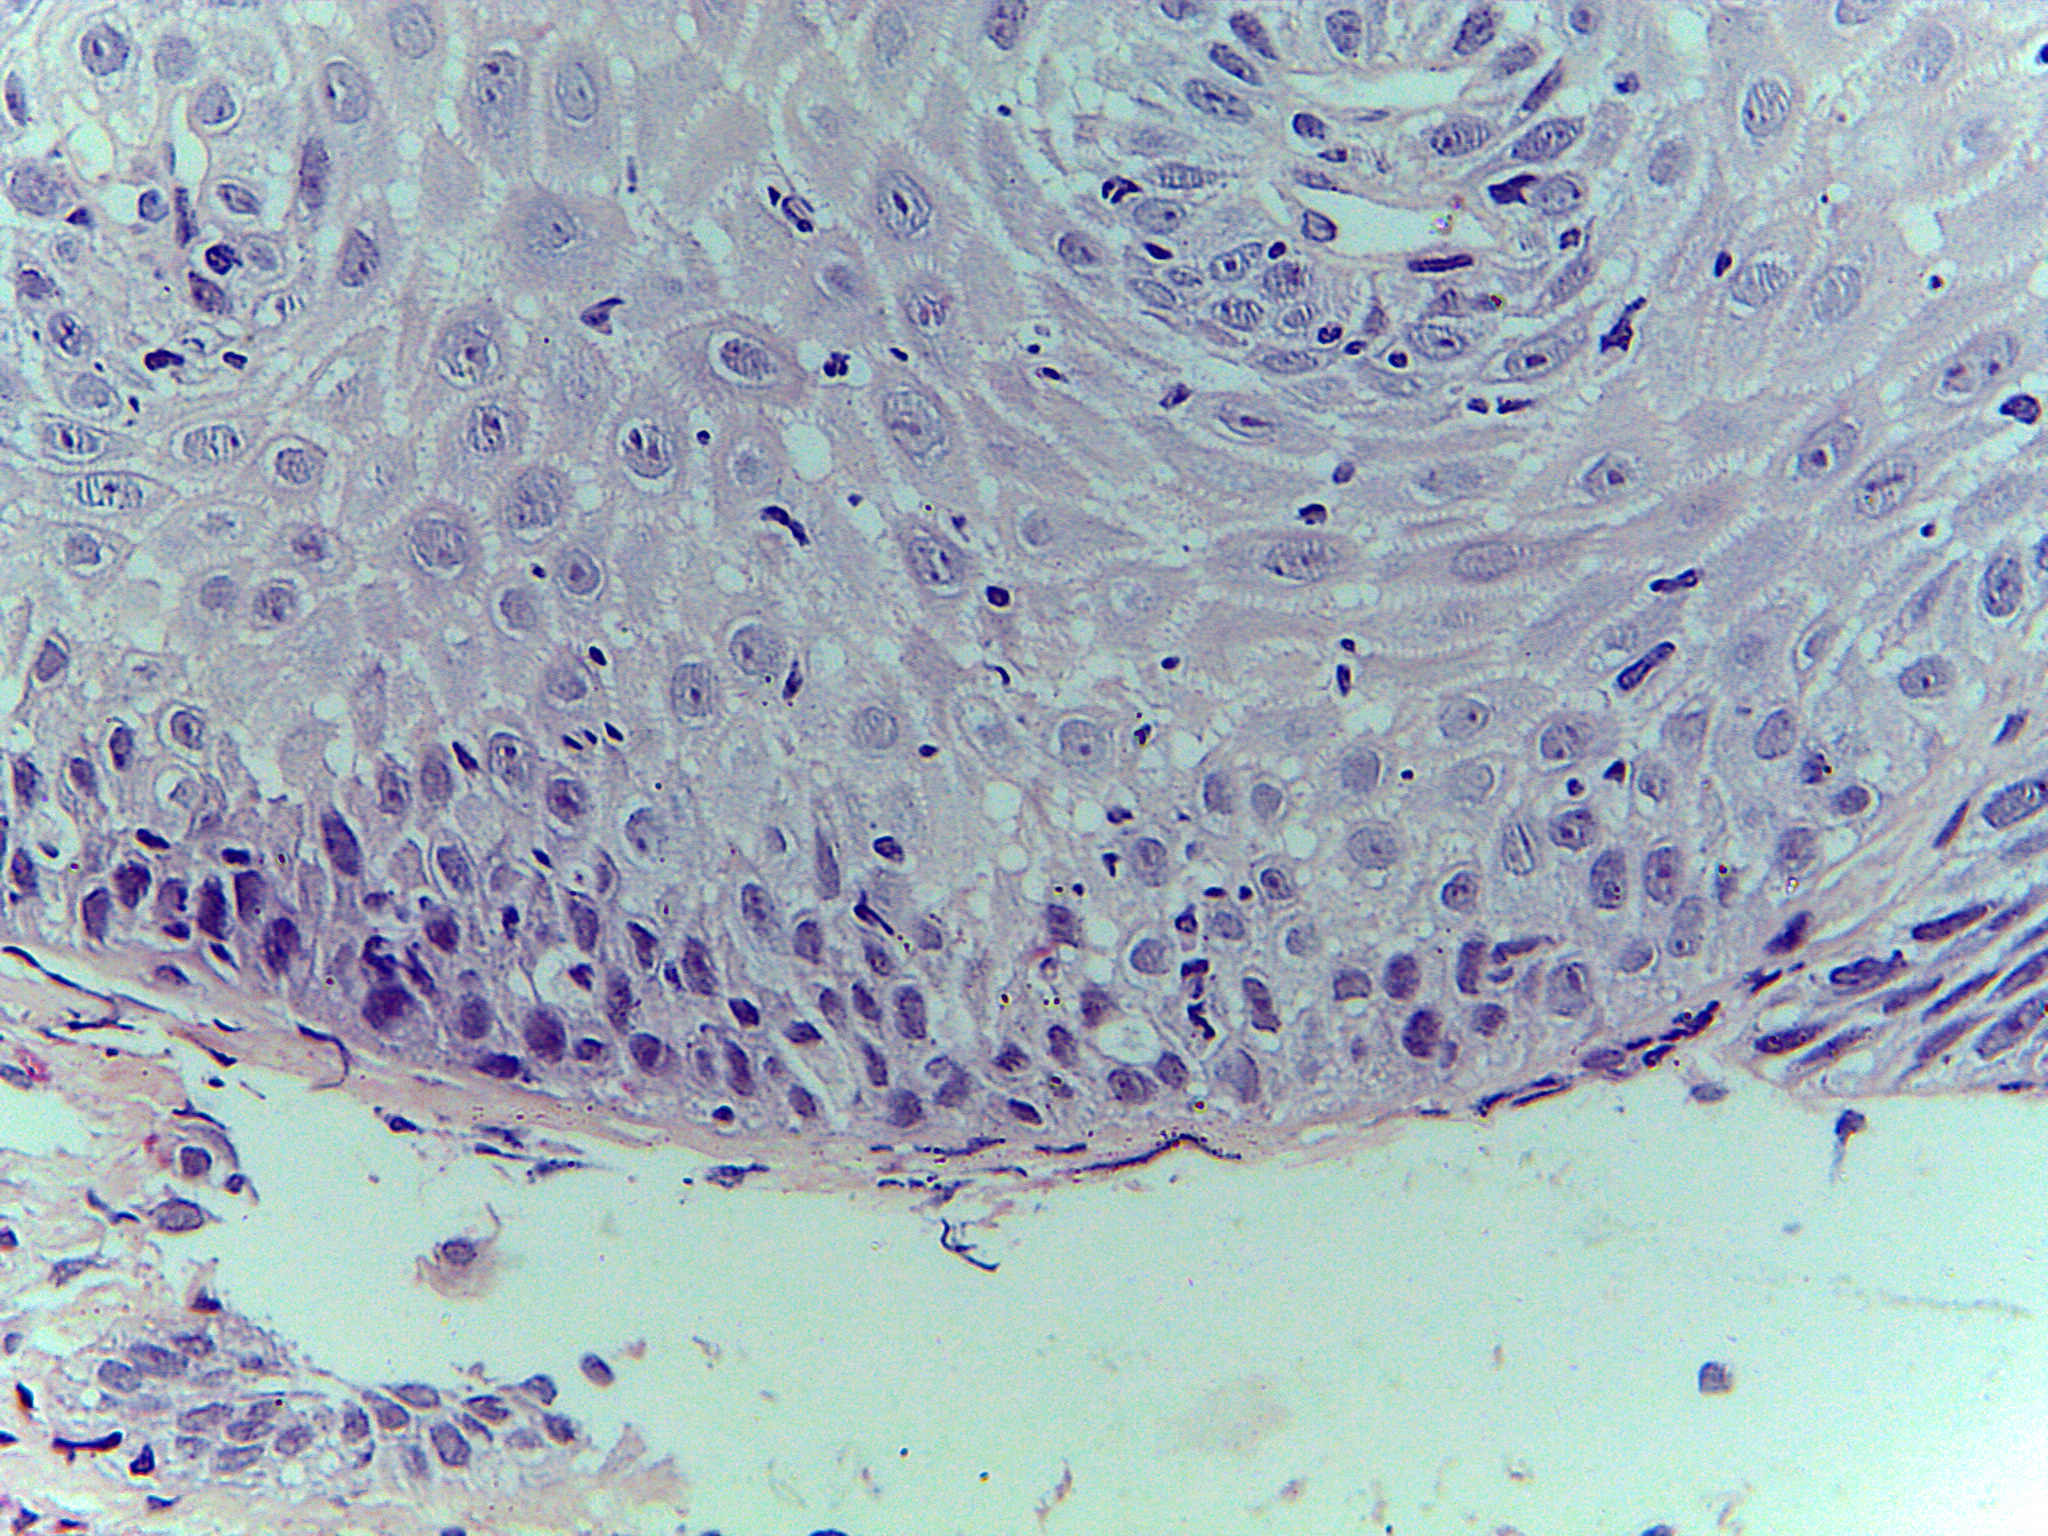
Diagnosis: Normal